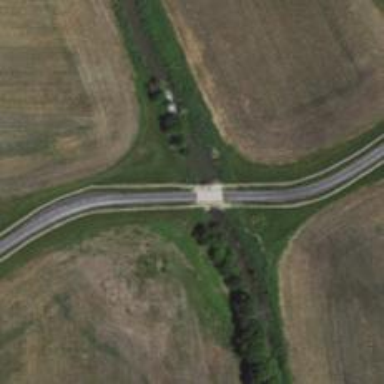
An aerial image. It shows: Service road on bridge.